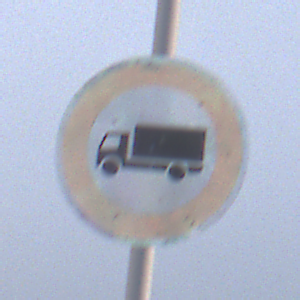
Verkehrszeichen: VerbotFuerKraftfahrzeugeUeberDreiKommaFuenfTonnen
Umgebung: Outdoor, Nature
Tageszeit: SunriseSunset
Wetter: Overcast
Licht: Natural
Jahreszeit: NotSpecified
Kontrast: LowContrast